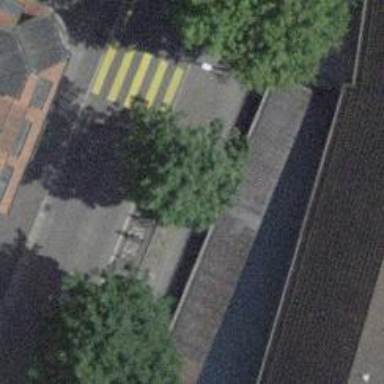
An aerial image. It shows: Bicycle parking area with stands.